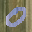
Label: 0